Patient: sex M, age 60
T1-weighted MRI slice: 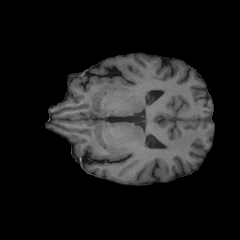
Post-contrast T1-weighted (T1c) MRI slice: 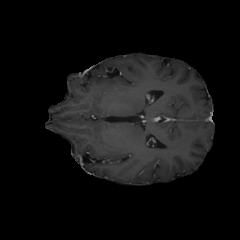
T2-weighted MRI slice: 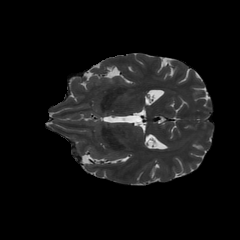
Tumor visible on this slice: no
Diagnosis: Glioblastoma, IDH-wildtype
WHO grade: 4